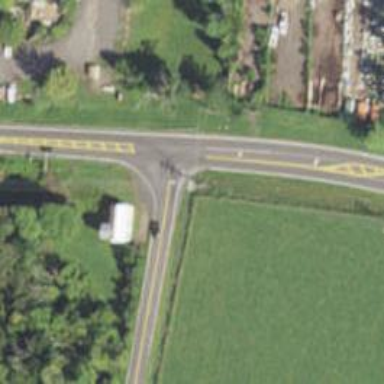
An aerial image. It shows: Road with stop sign.